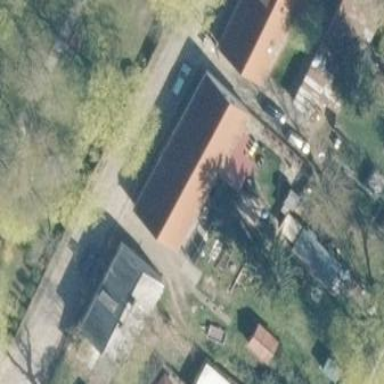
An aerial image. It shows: Residential building.